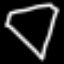
Label: diamond